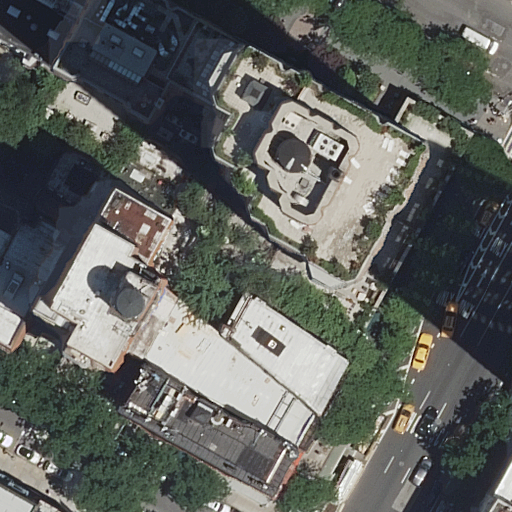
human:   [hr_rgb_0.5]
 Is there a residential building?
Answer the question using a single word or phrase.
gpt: yes

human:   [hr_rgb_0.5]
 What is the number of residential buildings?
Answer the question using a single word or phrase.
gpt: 13

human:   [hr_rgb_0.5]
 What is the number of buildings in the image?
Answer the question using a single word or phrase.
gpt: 13

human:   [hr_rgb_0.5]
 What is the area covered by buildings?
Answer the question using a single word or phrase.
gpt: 5620m2

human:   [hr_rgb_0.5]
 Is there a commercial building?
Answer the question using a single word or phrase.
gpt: no

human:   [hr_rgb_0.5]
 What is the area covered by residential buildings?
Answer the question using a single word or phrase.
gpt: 5620m2

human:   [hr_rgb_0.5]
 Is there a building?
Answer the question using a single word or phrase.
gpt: yes

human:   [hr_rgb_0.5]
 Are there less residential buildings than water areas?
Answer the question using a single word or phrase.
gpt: no

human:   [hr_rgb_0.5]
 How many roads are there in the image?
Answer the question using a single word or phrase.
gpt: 5

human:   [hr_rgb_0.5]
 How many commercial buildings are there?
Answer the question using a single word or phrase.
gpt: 0

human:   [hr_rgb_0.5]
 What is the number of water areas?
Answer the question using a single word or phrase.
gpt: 0

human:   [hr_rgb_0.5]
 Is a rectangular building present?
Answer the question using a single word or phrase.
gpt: yes

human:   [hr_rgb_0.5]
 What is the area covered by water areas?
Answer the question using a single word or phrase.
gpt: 0m2

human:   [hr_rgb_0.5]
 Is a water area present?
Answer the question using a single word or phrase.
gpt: no

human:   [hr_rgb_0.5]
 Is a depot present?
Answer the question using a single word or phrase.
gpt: no

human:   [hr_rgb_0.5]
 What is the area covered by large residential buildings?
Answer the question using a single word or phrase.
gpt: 3767m2

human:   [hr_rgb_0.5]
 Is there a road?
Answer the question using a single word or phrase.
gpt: yes

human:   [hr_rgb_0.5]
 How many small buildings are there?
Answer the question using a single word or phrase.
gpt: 6

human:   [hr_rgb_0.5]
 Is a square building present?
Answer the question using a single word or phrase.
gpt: no

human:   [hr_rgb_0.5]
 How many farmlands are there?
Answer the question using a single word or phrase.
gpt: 0

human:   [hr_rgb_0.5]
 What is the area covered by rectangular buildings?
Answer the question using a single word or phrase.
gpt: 1852m2

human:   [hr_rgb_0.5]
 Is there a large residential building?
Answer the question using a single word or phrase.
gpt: yes

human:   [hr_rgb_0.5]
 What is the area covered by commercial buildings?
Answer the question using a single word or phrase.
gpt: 0m2

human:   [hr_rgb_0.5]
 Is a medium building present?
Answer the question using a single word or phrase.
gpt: yes

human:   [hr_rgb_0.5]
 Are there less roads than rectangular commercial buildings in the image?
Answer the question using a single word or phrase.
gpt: no

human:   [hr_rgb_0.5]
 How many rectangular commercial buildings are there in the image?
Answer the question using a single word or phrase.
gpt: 0

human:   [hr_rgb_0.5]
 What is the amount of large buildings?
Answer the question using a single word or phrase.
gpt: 2

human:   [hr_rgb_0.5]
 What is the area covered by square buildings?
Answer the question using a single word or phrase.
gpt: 0m2

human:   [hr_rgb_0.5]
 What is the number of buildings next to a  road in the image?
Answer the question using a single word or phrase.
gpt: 13

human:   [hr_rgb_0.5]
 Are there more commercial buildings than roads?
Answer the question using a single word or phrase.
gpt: no

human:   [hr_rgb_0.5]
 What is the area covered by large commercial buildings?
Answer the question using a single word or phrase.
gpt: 0m2

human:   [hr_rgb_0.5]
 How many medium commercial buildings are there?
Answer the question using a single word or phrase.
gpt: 0

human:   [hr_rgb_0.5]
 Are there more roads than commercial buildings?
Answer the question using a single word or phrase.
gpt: yes

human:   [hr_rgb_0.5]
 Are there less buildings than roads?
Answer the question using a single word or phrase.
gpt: no

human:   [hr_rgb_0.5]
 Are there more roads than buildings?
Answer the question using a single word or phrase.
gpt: no

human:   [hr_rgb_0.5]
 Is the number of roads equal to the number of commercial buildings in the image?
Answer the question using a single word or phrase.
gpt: no

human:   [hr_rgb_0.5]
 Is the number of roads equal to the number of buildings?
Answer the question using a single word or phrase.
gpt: no

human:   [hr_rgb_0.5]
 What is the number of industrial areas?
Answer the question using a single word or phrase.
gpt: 0

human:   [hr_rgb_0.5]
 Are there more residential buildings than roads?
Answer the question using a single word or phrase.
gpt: yes

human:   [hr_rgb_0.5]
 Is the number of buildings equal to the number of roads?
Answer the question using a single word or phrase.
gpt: no

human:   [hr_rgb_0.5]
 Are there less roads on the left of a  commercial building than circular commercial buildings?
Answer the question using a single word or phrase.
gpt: no

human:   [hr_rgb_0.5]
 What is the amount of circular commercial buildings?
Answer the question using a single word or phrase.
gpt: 0

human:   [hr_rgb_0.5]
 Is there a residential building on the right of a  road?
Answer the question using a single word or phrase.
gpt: yes

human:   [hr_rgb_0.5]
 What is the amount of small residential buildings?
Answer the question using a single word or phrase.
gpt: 6

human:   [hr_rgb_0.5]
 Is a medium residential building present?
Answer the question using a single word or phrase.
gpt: yes

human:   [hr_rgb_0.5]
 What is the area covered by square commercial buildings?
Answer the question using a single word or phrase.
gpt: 0m2

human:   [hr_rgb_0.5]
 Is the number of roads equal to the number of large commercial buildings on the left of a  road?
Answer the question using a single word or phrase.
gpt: no

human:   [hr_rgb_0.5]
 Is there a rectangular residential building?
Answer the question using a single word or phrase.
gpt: yes

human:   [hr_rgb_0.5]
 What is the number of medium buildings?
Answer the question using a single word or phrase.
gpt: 5

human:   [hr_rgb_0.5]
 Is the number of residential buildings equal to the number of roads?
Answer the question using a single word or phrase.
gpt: no

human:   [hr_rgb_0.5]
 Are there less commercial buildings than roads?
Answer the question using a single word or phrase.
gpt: yes

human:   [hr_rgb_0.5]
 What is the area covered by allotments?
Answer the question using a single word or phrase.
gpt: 0m2

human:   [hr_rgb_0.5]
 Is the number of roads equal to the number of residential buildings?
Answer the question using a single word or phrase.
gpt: no

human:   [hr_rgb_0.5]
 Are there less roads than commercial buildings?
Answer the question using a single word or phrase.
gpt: no

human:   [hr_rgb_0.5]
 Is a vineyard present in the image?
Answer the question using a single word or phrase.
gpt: no

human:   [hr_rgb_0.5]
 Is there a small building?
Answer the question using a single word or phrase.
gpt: yes

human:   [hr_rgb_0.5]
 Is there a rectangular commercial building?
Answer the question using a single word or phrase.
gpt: no

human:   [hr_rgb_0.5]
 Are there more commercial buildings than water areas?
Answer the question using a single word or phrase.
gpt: no

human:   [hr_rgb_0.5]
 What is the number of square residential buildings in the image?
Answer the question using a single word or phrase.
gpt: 0

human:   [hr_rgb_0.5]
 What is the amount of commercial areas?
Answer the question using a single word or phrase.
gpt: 0

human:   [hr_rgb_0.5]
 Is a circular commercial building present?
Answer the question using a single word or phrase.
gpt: no

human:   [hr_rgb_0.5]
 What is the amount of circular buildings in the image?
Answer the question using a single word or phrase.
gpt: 0

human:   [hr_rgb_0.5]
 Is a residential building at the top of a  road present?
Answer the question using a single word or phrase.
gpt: yes

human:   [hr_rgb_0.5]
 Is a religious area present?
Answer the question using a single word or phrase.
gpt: no